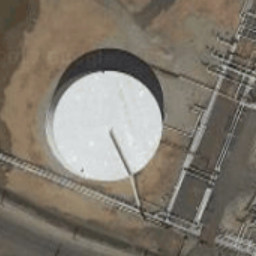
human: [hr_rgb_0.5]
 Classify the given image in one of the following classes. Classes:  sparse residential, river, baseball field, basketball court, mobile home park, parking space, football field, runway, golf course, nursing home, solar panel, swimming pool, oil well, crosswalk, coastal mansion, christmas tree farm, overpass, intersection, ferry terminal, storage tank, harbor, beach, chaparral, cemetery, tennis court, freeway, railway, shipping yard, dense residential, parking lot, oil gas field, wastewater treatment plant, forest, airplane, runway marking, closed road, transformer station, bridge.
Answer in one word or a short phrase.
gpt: storage tank